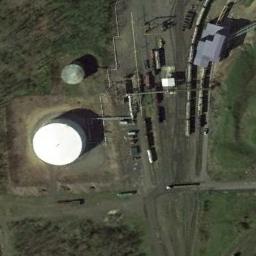
Label: storage tanks